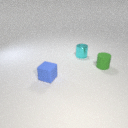
small green rubber cylinder in front of small cyan metal cylinder